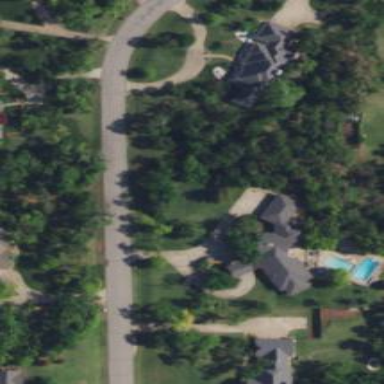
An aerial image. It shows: Driveway.